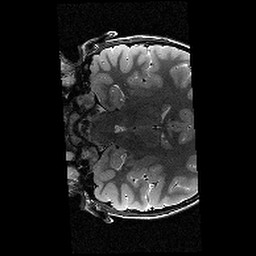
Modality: T2w
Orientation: coronal
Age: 12
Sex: female
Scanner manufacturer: siemens
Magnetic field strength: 3 T
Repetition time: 9.23 s
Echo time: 0.067 s